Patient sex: F
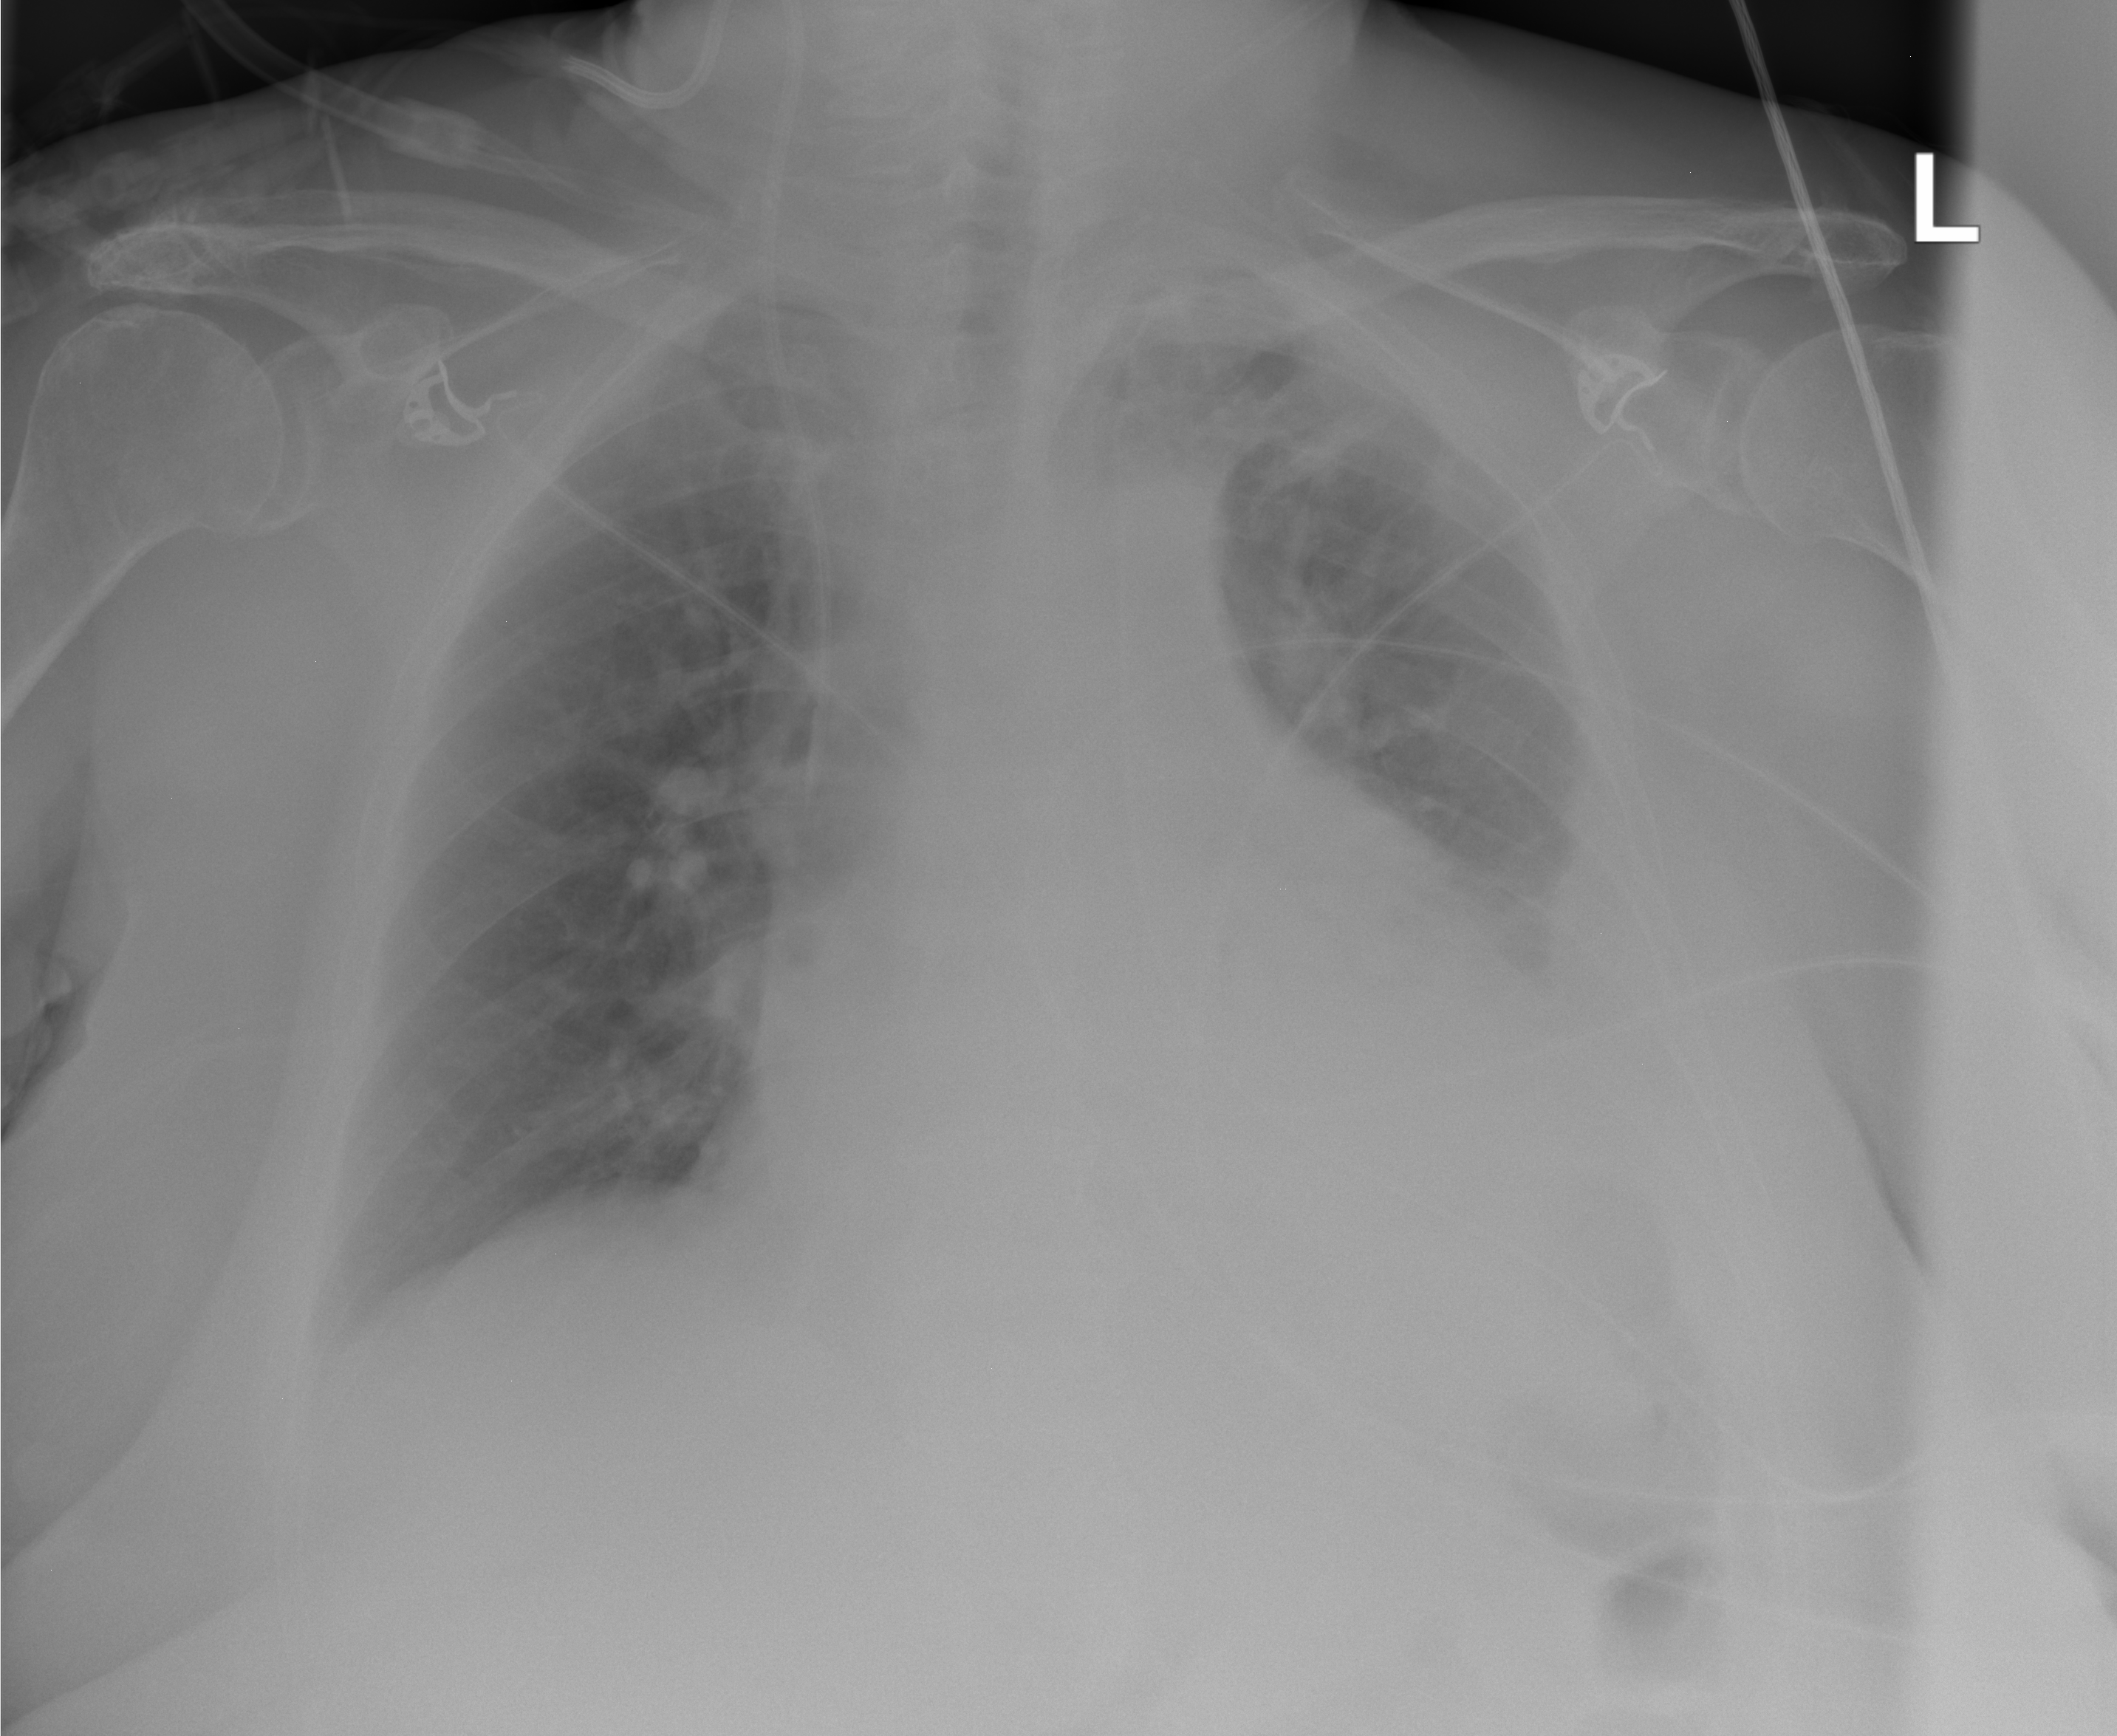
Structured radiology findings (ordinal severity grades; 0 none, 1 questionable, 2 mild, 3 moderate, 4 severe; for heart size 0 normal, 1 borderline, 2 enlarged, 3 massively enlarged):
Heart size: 2
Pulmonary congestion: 2
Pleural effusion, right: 2
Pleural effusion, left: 2
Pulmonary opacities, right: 0
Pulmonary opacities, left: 2
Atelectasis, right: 2
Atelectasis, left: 3